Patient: sex F, age 48
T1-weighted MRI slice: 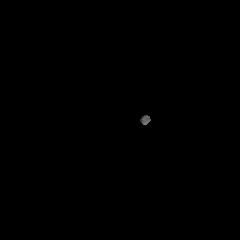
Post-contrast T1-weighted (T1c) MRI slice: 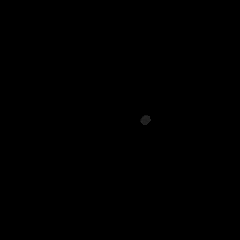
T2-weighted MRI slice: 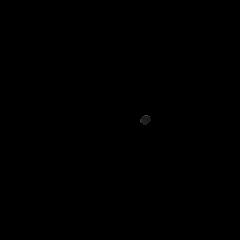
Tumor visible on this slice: no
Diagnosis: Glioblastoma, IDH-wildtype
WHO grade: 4